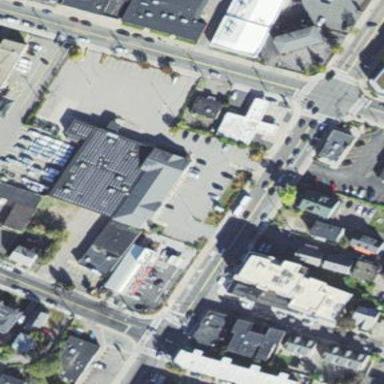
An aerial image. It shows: Building that is pharmacy providing healthcare services.